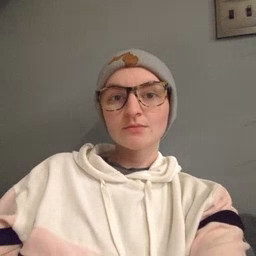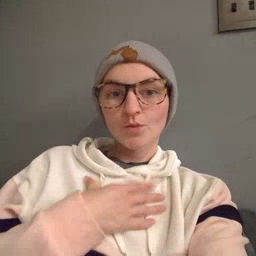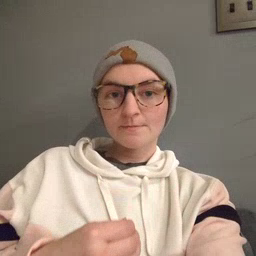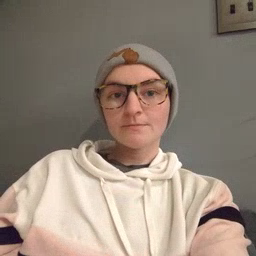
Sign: white